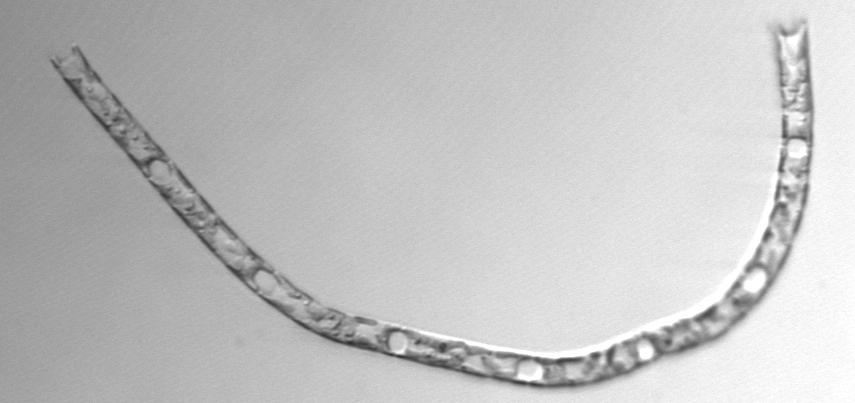
Label: Eucampia_morphytype1